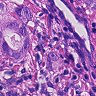
Metastatic tissue present: yes